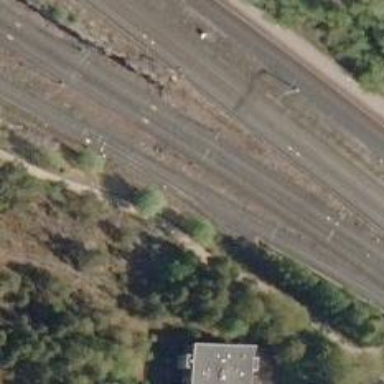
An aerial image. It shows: Railway signal.